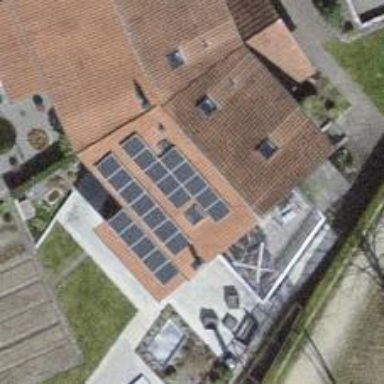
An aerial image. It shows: Solar power generator using photovoltaic method with solar photovoltaic panel types.